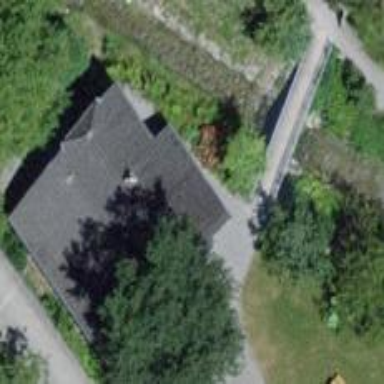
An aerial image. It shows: Shed.